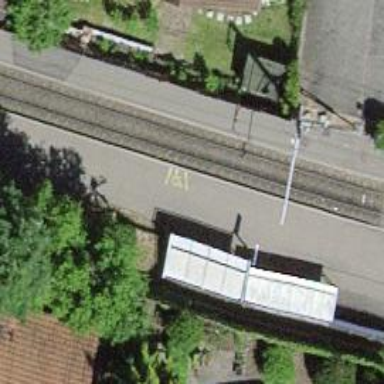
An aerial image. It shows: Tram stop with public transport stop position.